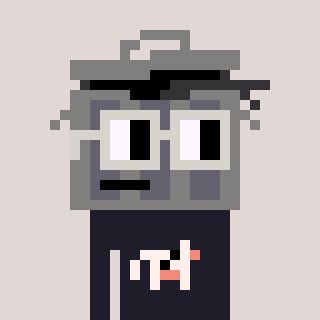
a pixel art character with square light gray glasses, a trashcan-shaped head and a grayscale-colored body on a warm background